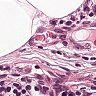
Metastatic tissue present: no